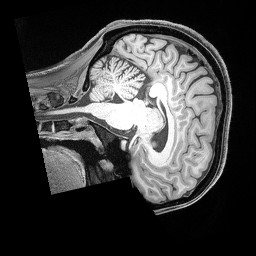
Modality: T1w
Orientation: sagittal
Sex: female
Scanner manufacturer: siemens
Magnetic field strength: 3 T
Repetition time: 2.53 s
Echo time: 0.00169 s